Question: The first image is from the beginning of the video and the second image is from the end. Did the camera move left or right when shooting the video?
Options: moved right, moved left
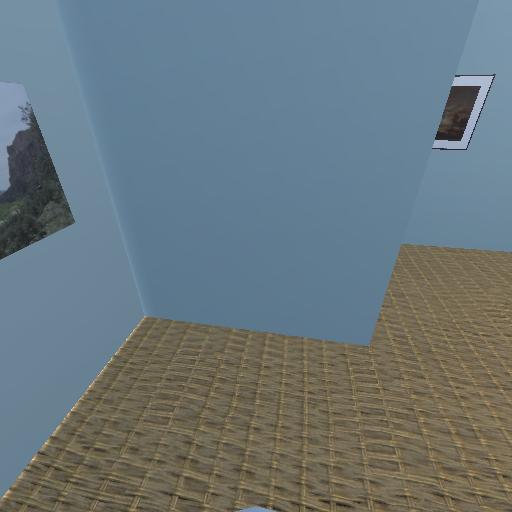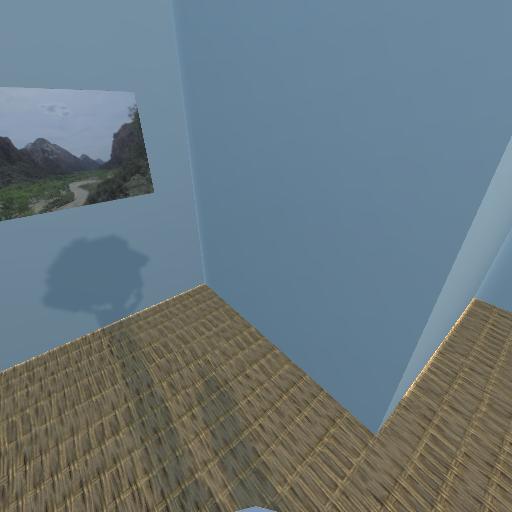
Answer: moved right